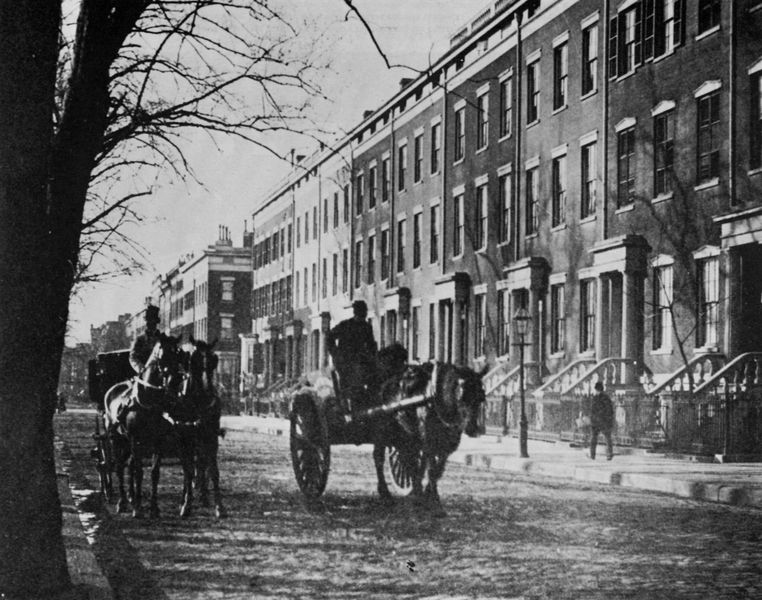
Titel: Der Washington Square, New York
Künstler: Amerikanischer Photograph
Schlagwörter: baum, himmel, mann, schatten, weiß, bäume, menschen, stadt, äste, fenster, grau, lampe, laterne, laternen, licht, schwarz, strasse, szene, architektur, zweige, england, alltag, kamine, pferde, räder, fassade, fassaden, pflaster, wohnhäuser, schornsteine, tag, kahl, winter, einspänner, fuhrwerke, kutsche, speichen, wagen, treppen, foto, fotografie, photographie, eingänge, bürgersteig, gehsteig, passant, schwarzweiss, gehweg, bordstein, kutscher, reihe, deichsel, photo, portale, industrialisierung, straßenlaterne, etagen, geschosse, graustufen, stockwerke, aufnahme, gaslaterne, mietshäuser, balluster, aufgänge, reihenhäuser, häuserflucht, new york, grländer, balustarden